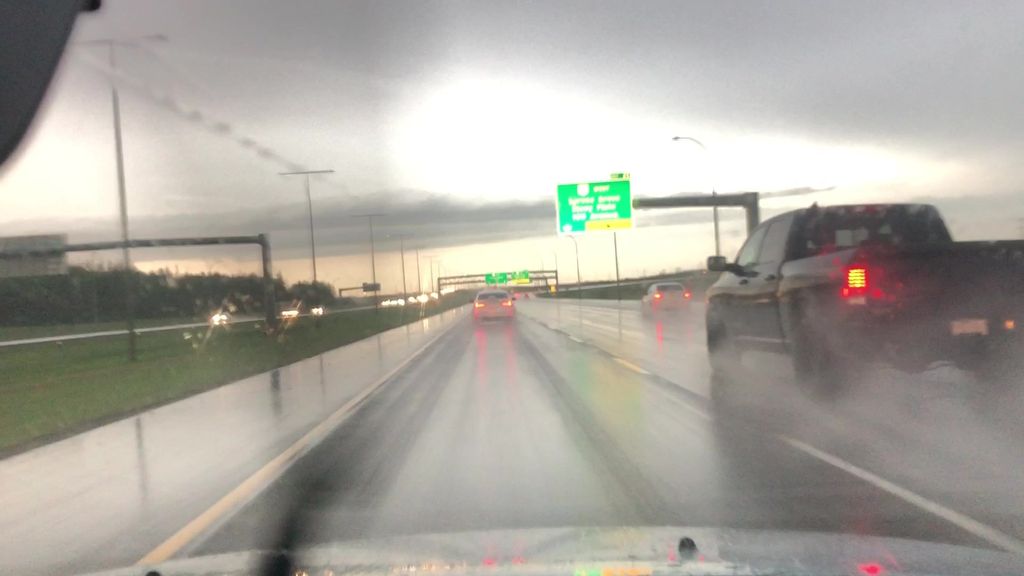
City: edmonton